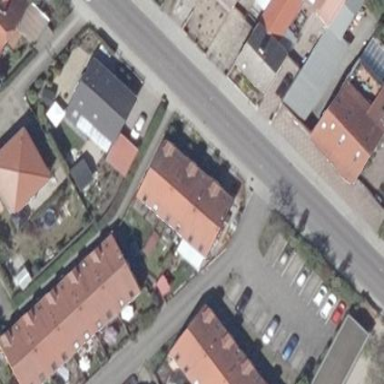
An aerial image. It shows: Residential building.